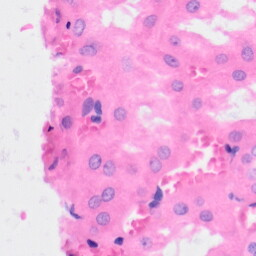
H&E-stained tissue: Kidney